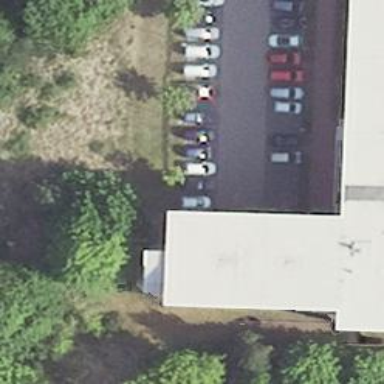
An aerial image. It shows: Parking area with surface.